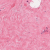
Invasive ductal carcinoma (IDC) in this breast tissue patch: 0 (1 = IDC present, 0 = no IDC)